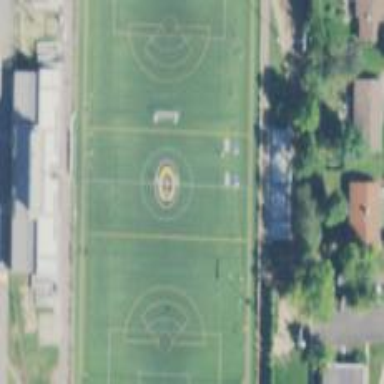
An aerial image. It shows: Soccer pitch for leisureland activities.